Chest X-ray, PA view. Patient: 49 years old, sex F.
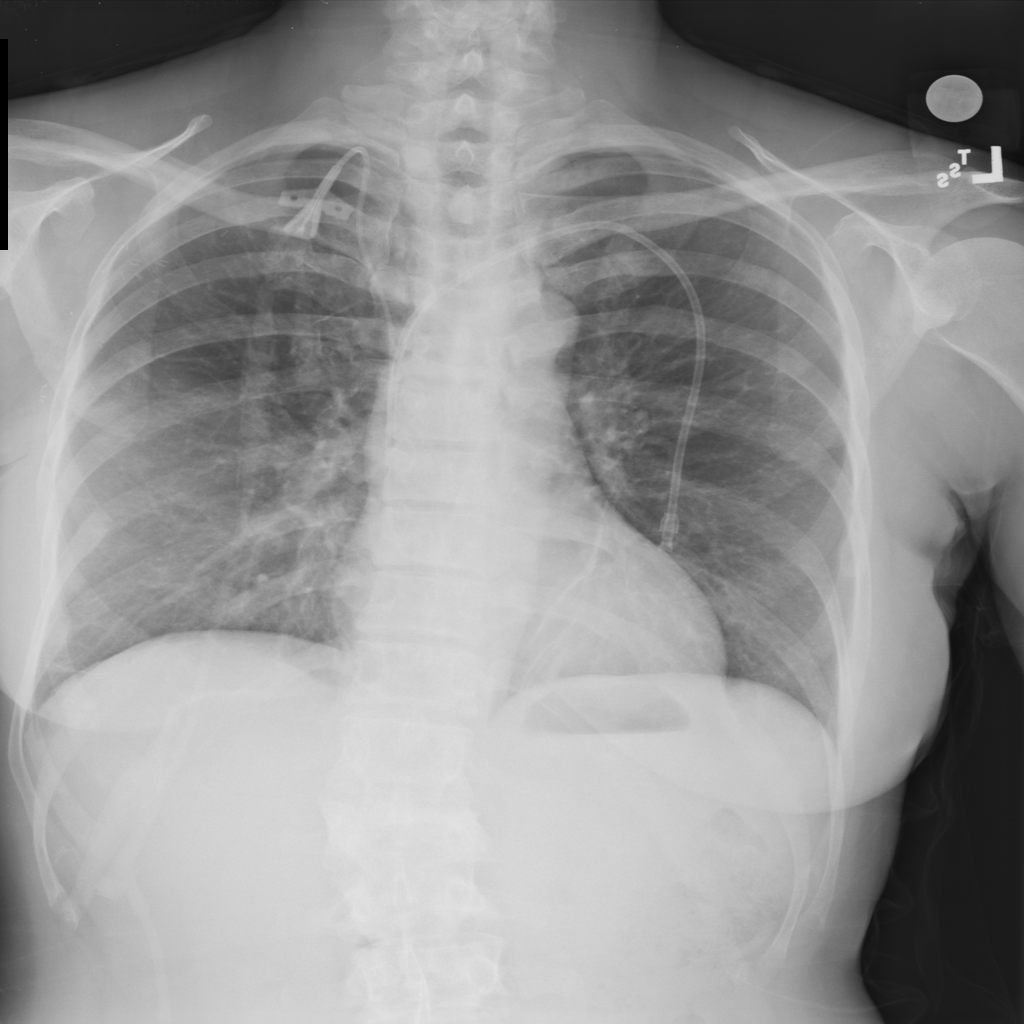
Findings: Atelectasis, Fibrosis